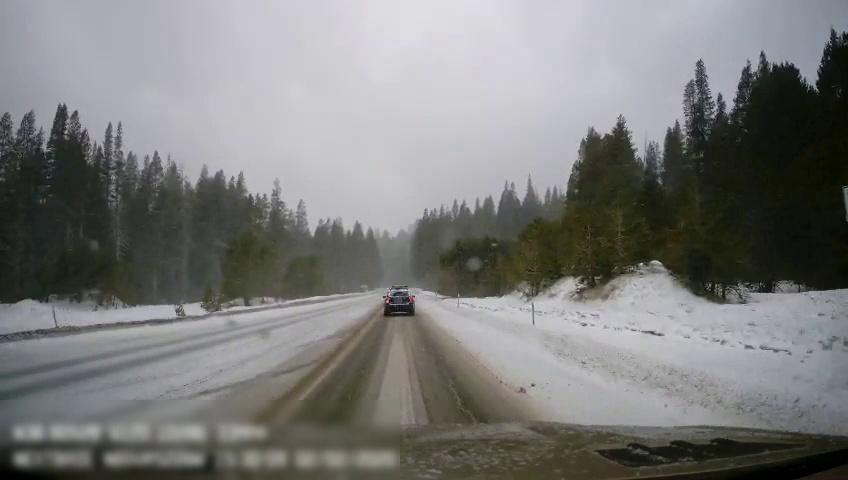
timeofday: Day
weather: Snowy
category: Drivable Space
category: Vehicles | SUV
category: Traffic | Signs